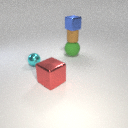
large green rubber sphere to the right of large red metal cube